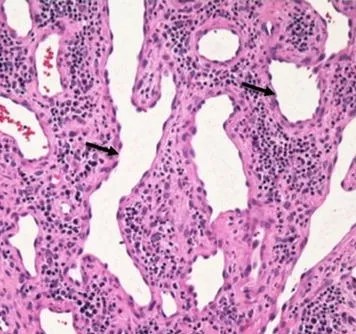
Case 3: Microscopic examination of the tissue demonstrated expanded vessels (arrow) increased with inflammatory cells. The appearance is characteristic of vascular tumors (haematoxylin and eosin, original magnification x200).
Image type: pathology (h&e)